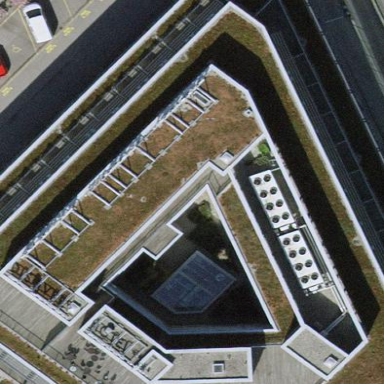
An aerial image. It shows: Commercial building.